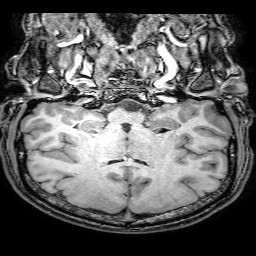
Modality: T1w
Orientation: sagittal
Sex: male
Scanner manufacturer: philips
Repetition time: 0.008154 s
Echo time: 0.00375 s